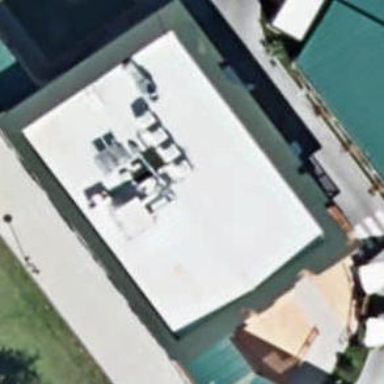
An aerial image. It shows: Fast food restaurant in building.